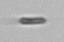
Label: fiber